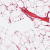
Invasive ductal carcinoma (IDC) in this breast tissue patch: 0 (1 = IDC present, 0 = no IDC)